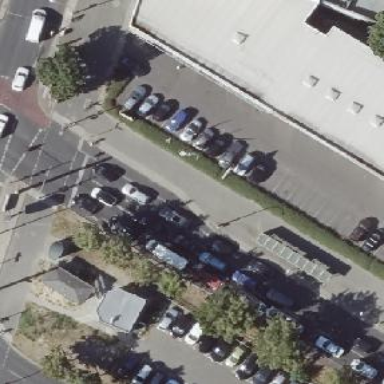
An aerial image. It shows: Footway area.